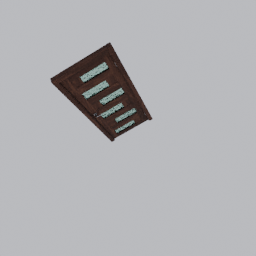
Label: architecture